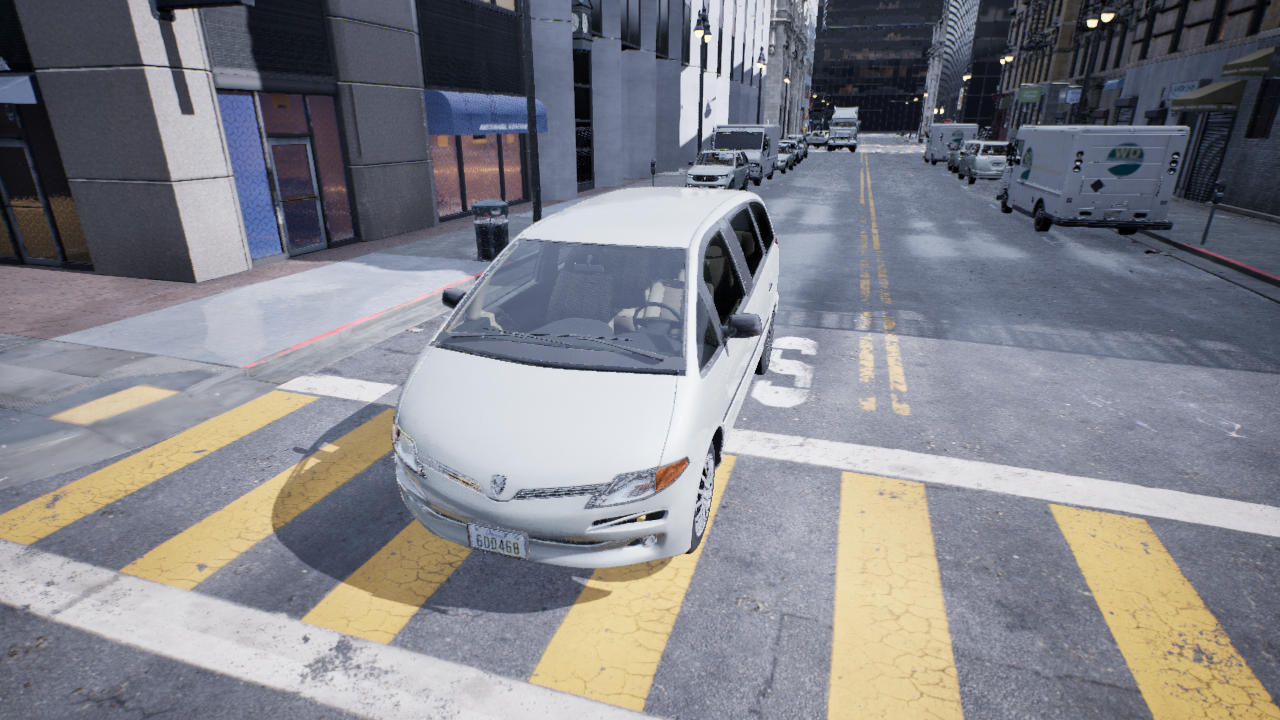
Venue: residential
Lighting: overcast
Vehicle rig: minivan